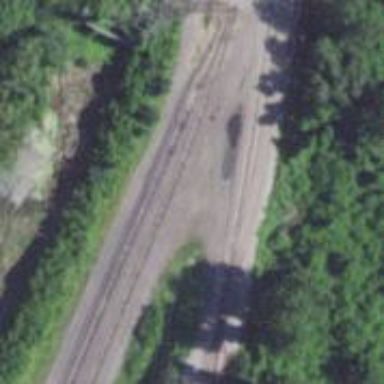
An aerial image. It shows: Railway siding with rails.